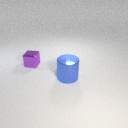
large blue metal cylinder in front of small purple metal cube